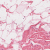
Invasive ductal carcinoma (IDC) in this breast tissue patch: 0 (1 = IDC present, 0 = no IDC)